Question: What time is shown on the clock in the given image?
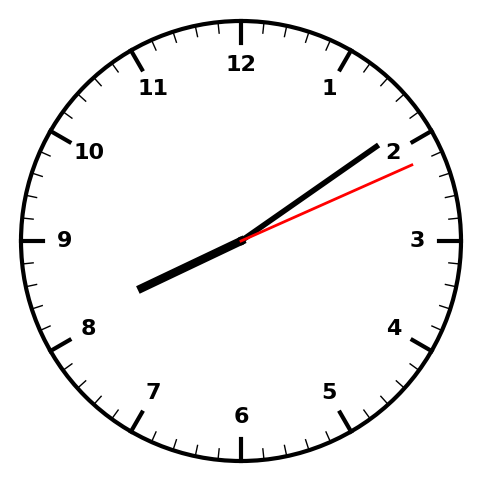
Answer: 08:09:11